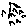
Label: bird